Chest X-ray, PA view. Patient: 41 years old, sex F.
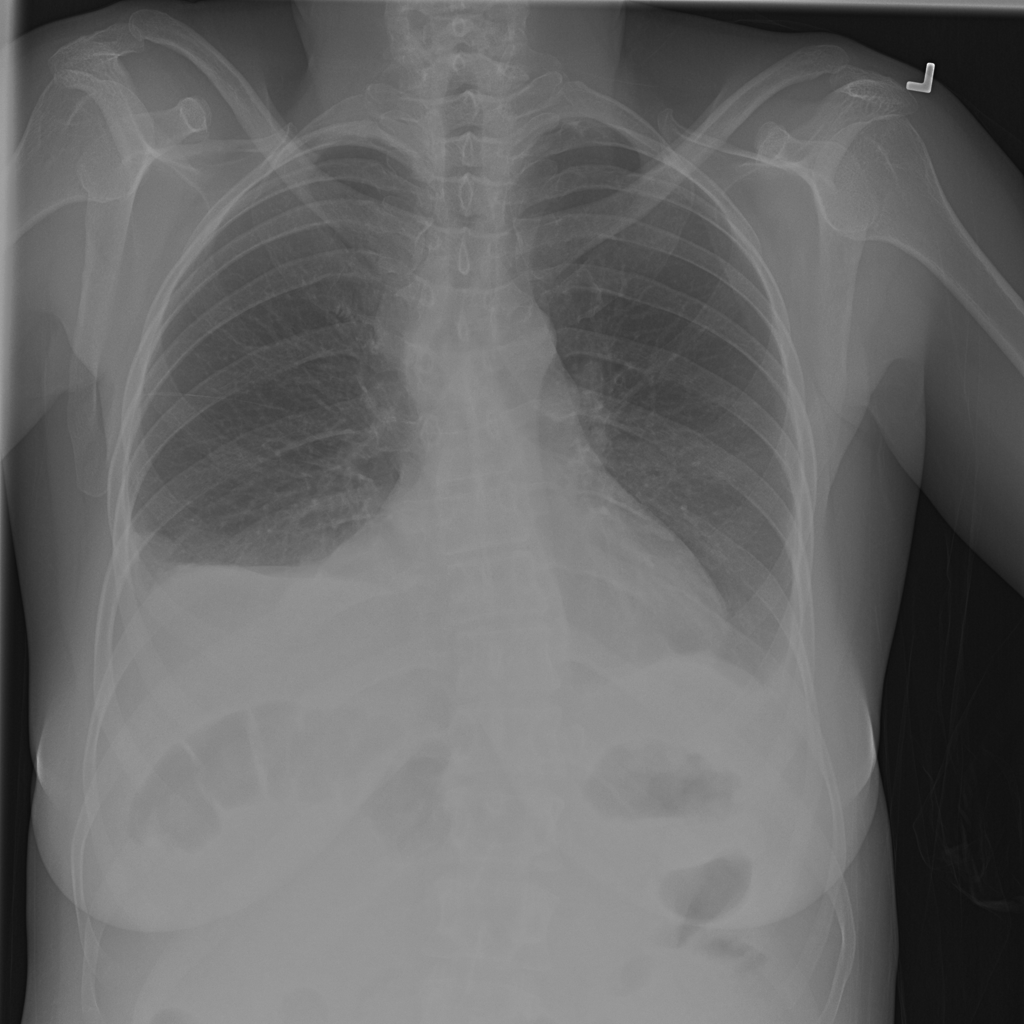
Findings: No Finding